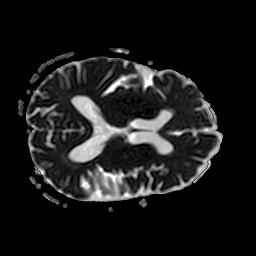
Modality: ADC
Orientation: axial
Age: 72
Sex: female
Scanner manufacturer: philips
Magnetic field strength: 3 T
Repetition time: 4.296 s
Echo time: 0.07459 s